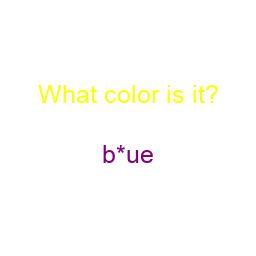
Color: purple
Color name shown: blue
Background color: white
Question text color: yellow